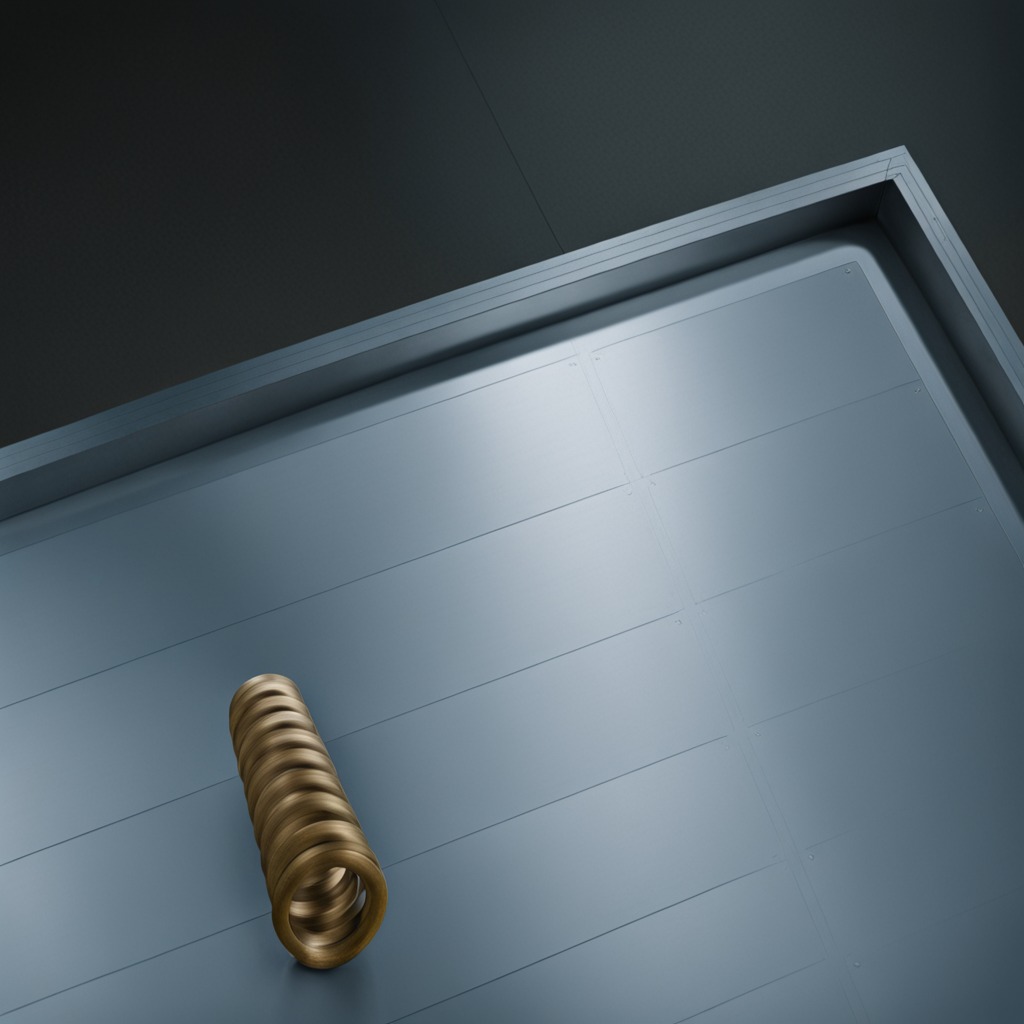
A coiled metal spring is lying on the toolbox surface in the airplane hangar workshop.